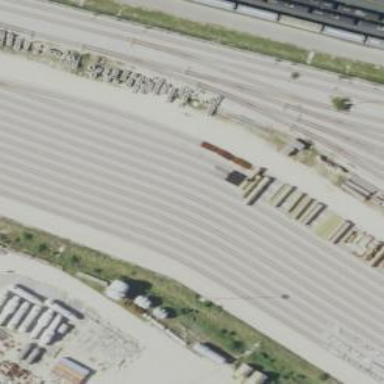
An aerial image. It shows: Rail spur service.